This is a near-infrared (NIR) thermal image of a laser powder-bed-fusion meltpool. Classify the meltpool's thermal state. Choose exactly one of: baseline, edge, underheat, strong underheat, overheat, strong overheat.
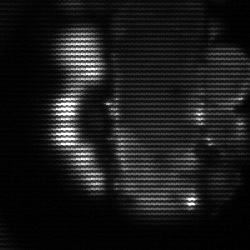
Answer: strong underheat